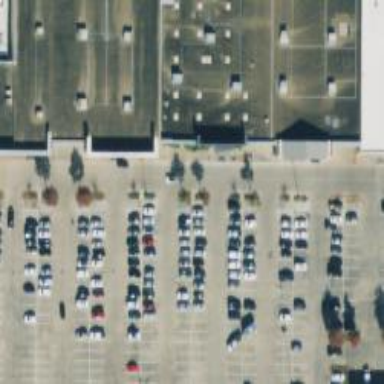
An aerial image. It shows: Parking space is available.